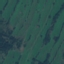
Land use / land cover class: Pasture